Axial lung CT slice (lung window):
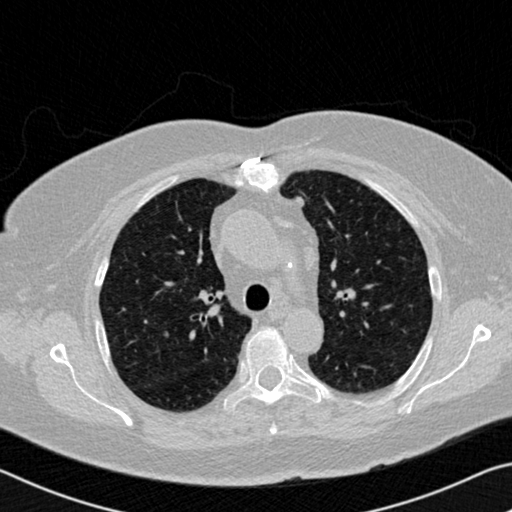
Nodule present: no